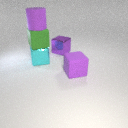
large green rubber cube below large purple rubber cylinder